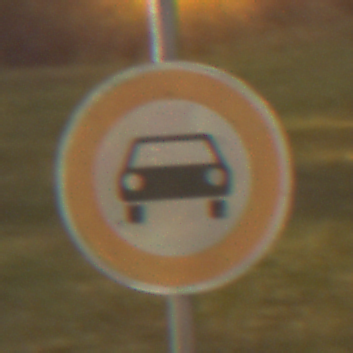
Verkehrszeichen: VerbotKraftwagen
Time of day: Night
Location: Outdoor (Suburban)
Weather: Clear
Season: NotSpecified
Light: Artificial